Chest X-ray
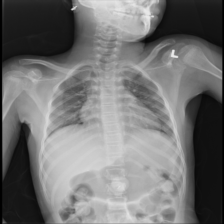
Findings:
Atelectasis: negative
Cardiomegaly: negative
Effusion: negative
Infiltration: positive
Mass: negative
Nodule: negative
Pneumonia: negative
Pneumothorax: negative
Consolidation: negative
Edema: negative
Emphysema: negative
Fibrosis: negative
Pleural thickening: negative
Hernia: negative